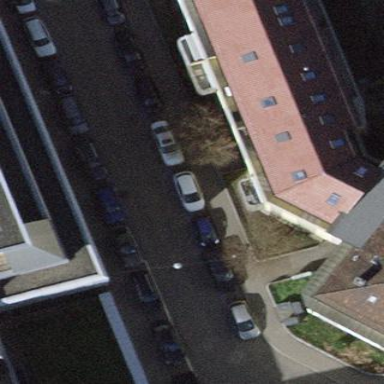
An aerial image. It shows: Parking lane for vehicles.